Interaction volume radius: 5 \u00c5
Interaction volume height: 25 \u00c5
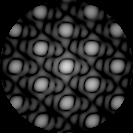
Disorder parameter: 0.02138